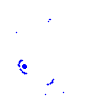
Particle: electron